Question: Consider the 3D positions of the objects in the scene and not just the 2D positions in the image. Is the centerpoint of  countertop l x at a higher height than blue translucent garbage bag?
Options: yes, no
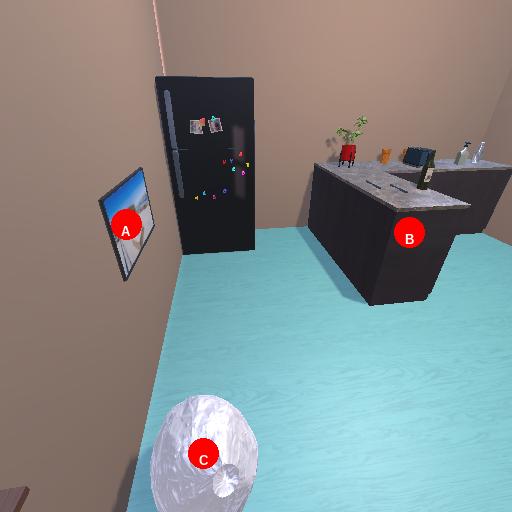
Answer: yes